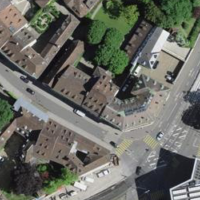
EUNIS habitat code: 54
Species observed at this site:
Ulmus pumila